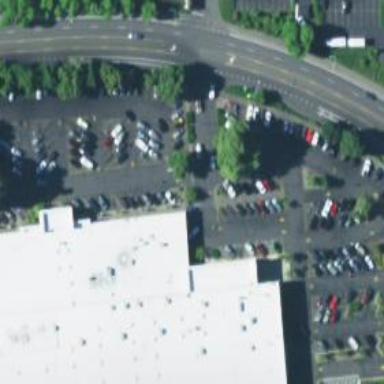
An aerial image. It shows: Parking space is available.